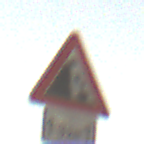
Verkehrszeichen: SteinschlagLinks
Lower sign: LaengeEinerStrecke2
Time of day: SunriseSunset
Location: Outdoor (RoadRail)
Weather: Clear
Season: NotSpecified
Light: Natural